Question: I have a page where the body is set to a background colour. I have a fixed-position footer that is above some text that scrolls behind it.
I have used a css3 gradient to attempt to create a sort of fade effect, but there seems to be a brighter line occurring somewhere along the gradient. Any tips to remove this line would be greatly appreciated. Ideally, , so it would be nice not to have to create a new background image for every colour.
I have created a jsbin to demonstrate:
<URL>
I also took a screenshot and increased the contrast/size in photoshop which confirms there is indeed a line appearing for some reason:

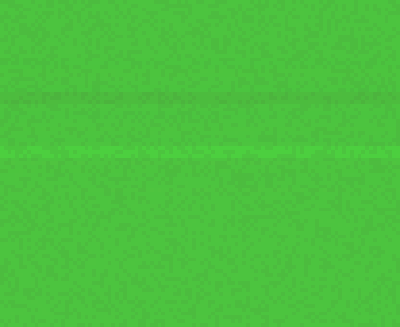
Answer: It seems like a browser bug when you are using rgba values.
The effect that you want to achive can be done with CSS masks.
<URL>
For FF you can use a SVG solution:
<URL>